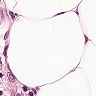
Metastatic tissue present: no